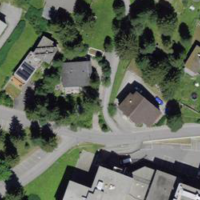
EUNIS habitat code: 55
Species observed at this site:
Caltha palustris
Berberis vulgaris
Amelanchier ovalis